Question: I use the 'git-flow' to develop my project
I often have hundreds of commit messages on the feature branch when developing.
But once merge the feature branch into develop branch,
I can only get one merged commit message and lose the hundreds of commit messages.
Is there any way to review the hundreds of committed messages on the feature branch after merged into develop branch.
Or to review the detailed commit messages on the feature branch is useless, so there is no way to review logs after you merge it ?
Can I achieve this on git-tower

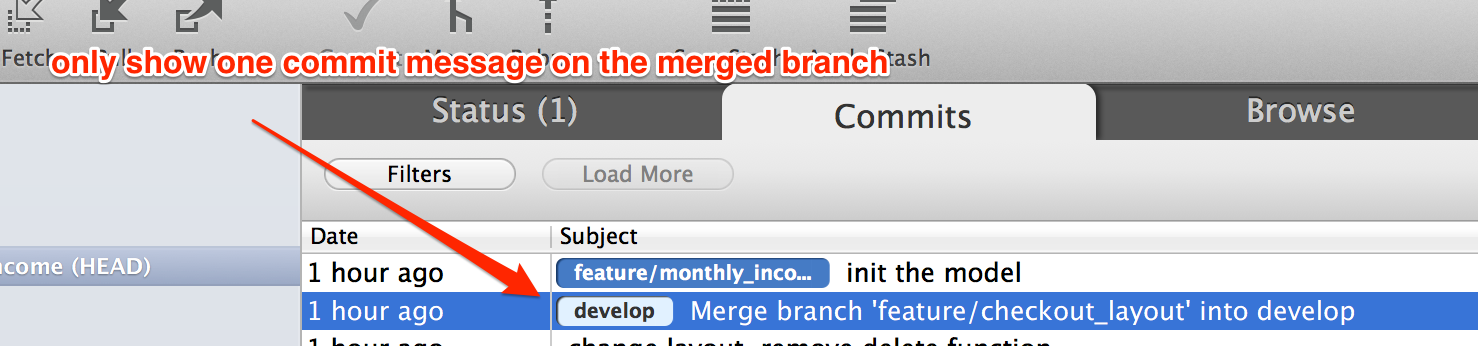
Answer: If you want to list only the commits from the merged branch:
'''
git log --pretty=oneline --abbrev-commit mergedBranch ^mainBranch --no-merges
'''
In your case: 'feature/checkout_layout ^develop'.
(Based on "<URL>.